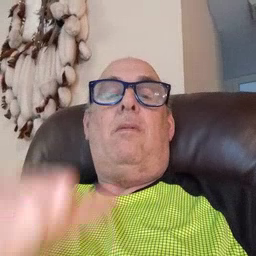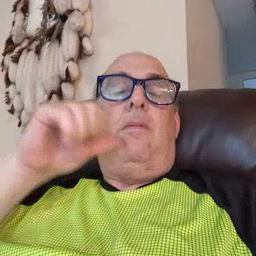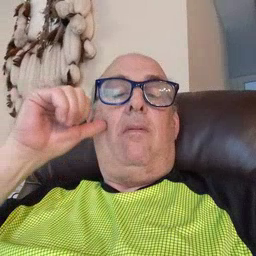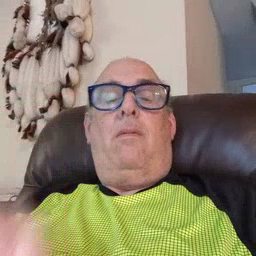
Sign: yesterday